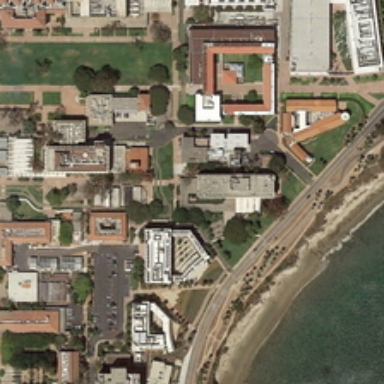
There is a lake next to a school .